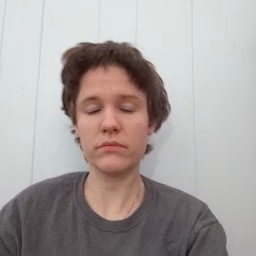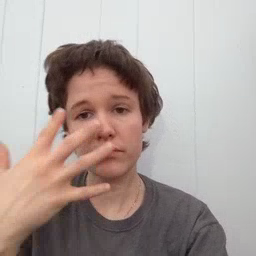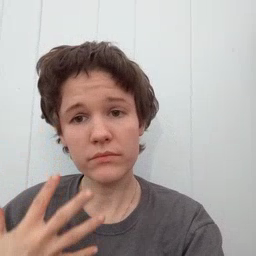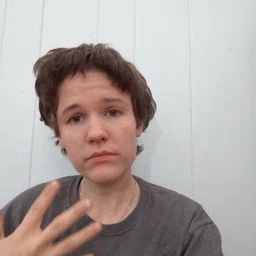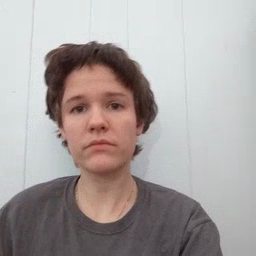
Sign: sad